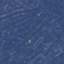
Land use / land cover: Residential